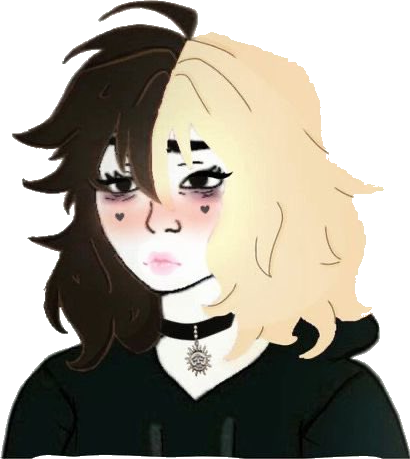
Label: 5_Doomer_Girl